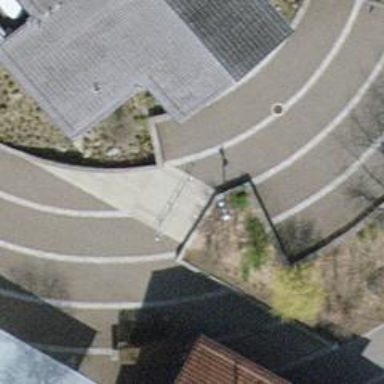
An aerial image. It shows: Concrete steps.